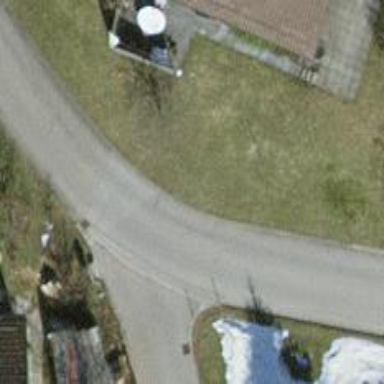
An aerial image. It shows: Driveway.